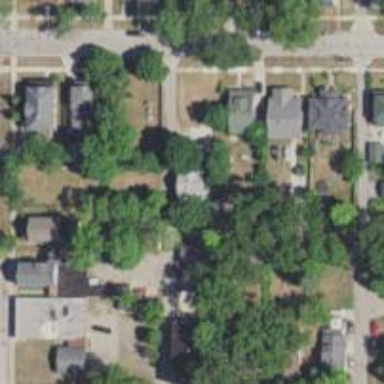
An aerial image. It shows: Alley classified as service road.